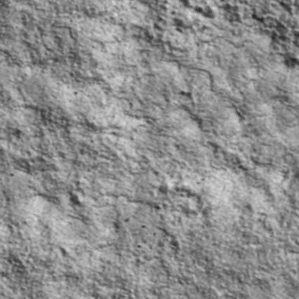
Label: non_frost